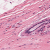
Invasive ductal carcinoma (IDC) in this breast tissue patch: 0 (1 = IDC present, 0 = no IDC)